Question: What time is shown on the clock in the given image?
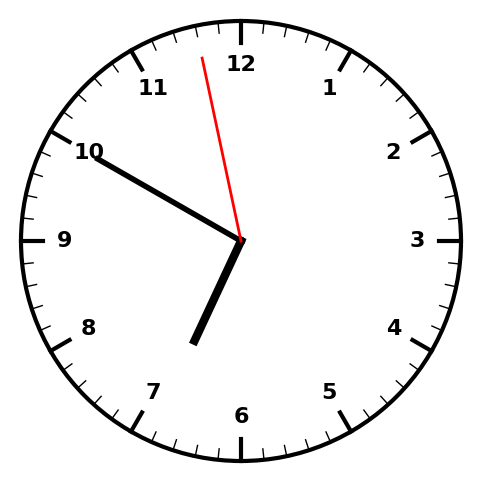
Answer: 06:49:58